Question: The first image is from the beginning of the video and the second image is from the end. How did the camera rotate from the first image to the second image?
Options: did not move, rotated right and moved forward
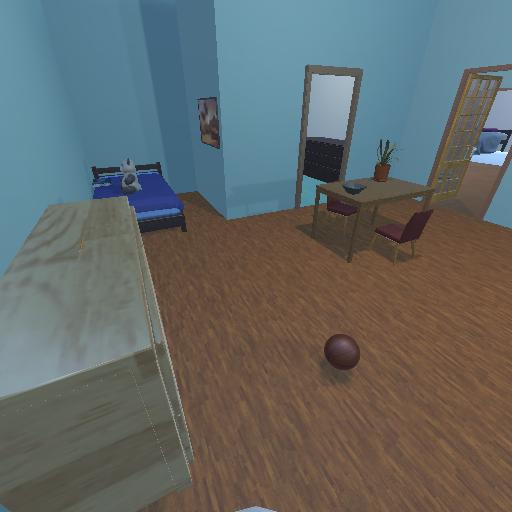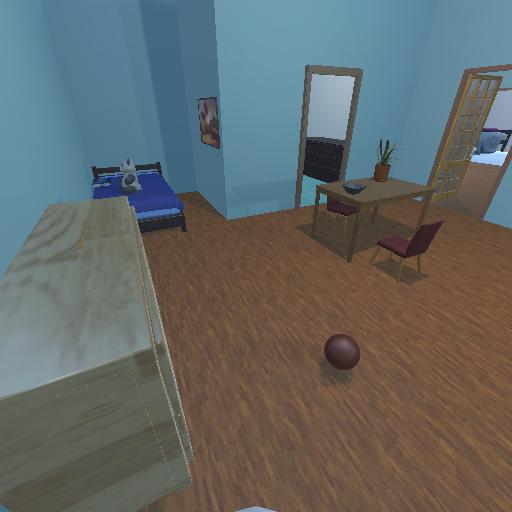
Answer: did not move